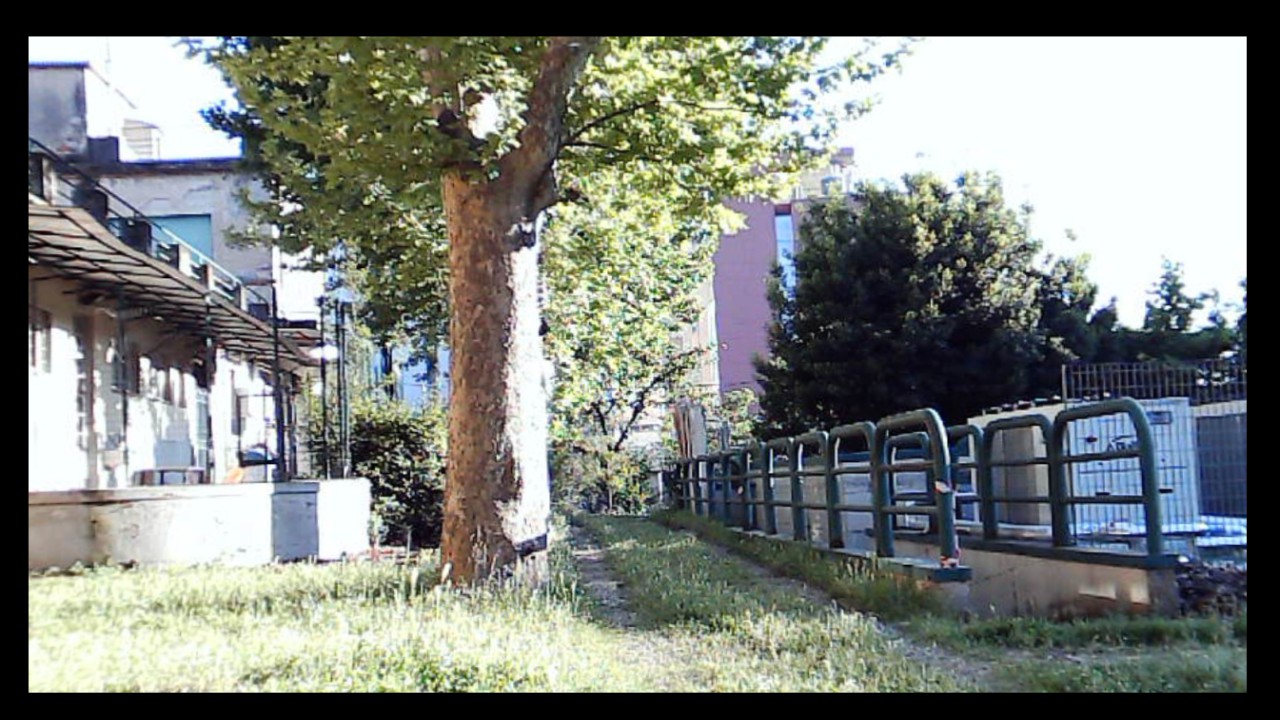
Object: DarwinFPV cineape20